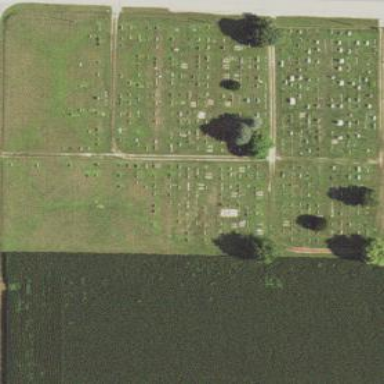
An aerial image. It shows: Cemetery.